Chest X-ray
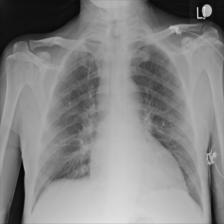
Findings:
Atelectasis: negative
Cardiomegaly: negative
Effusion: negative
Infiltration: negative
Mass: negative
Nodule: negative
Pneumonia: negative
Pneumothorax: negative
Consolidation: negative
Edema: negative
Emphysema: negative
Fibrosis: negative
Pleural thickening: negative
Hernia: negative